Question: My drop down menu blocked my comment tab. Any css / jquery can let the menu show in front ?

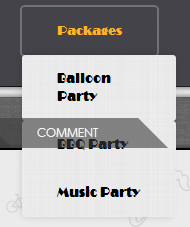
Answer: Try setting z-index value for the menu in CSS
'''
li
{
z-index:10;
}
'''
The tag with higher z-index value is shown above the ones with lower z-index value. <URL>